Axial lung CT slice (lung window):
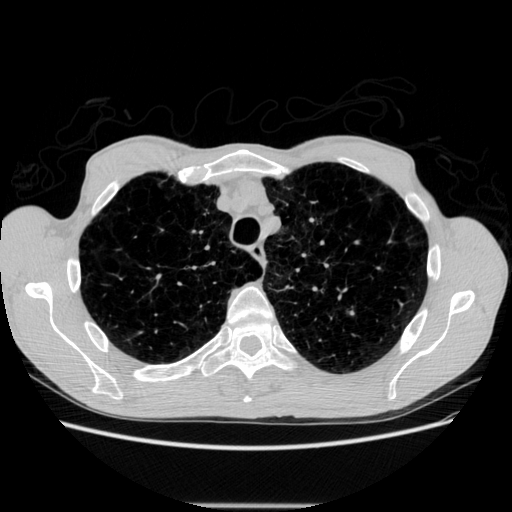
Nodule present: no